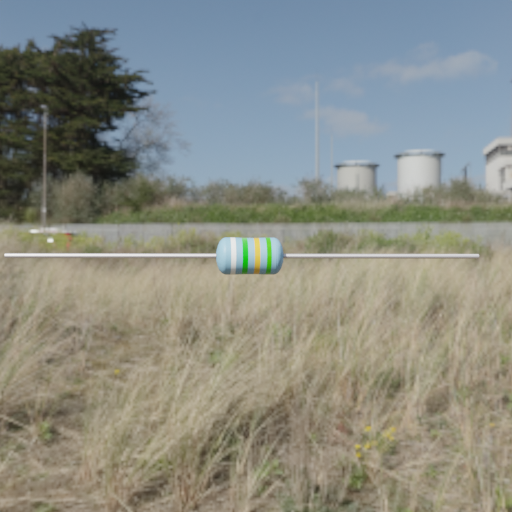
Resistor colour bands (in order): white, green, gold, green